Question: I had include the jquery 1.8.2 and highcharts 2.1.2 any thing i missed ?
How can i resolve it..only tooltips are coming but not the graph

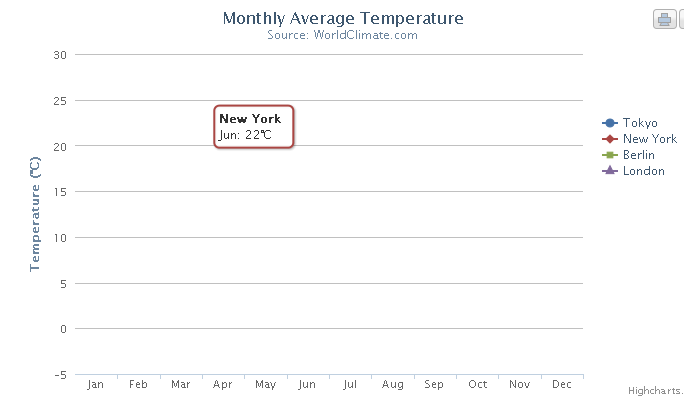
Answer: Replacing the Highchart with 3.0 works for me..Sebastian Bochan also answered same thing